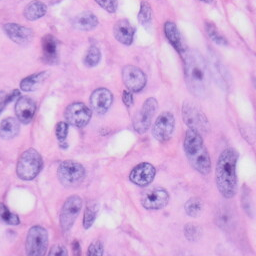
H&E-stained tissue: Skin